Interaction volume radius: 10 \u00c5
Interaction volume height: 35 \u00c5
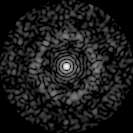
Disorder parameter: 0.8279